Interaction volume radius: 10 \u00c5
Interaction volume height: 25 \u00c5
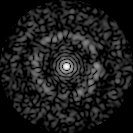
Disorder parameter: 0.8375